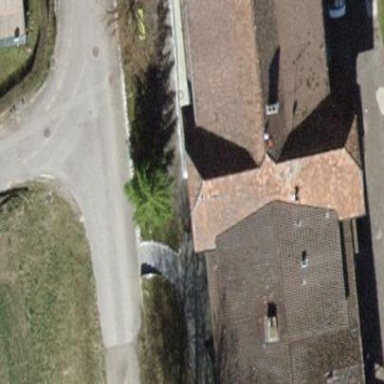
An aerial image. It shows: Historic building.